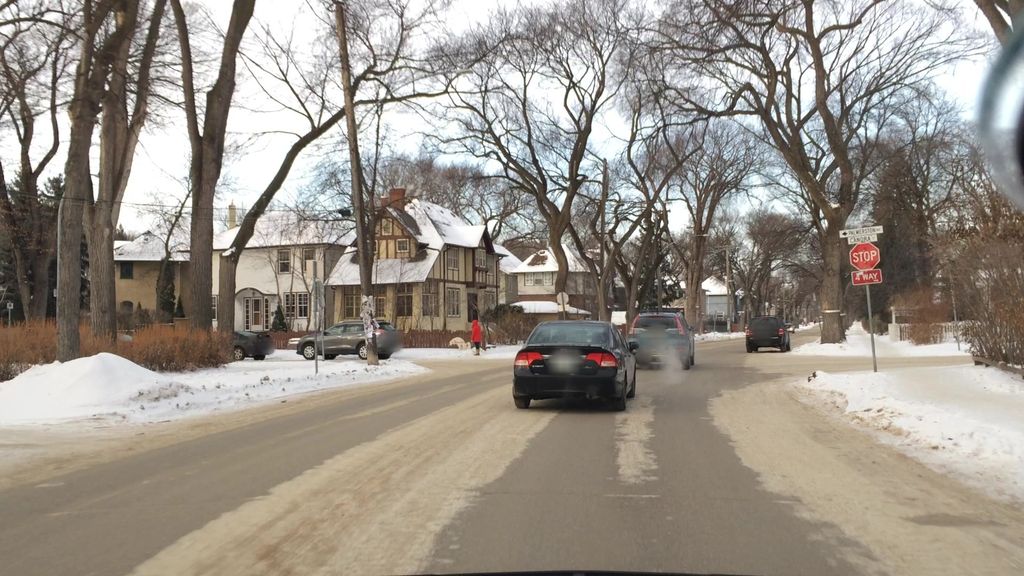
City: winnipeg